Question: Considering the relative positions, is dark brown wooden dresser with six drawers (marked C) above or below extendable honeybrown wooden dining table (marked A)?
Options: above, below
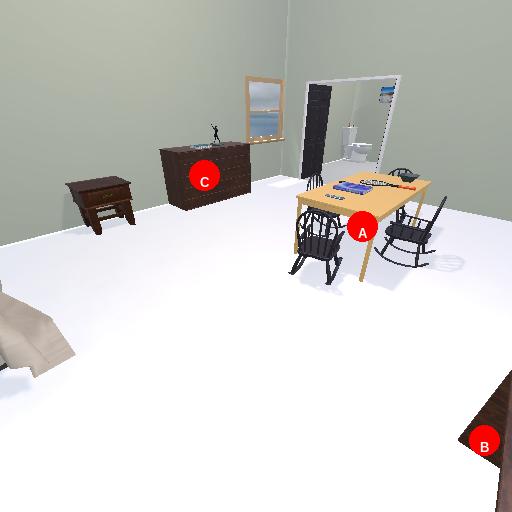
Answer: above